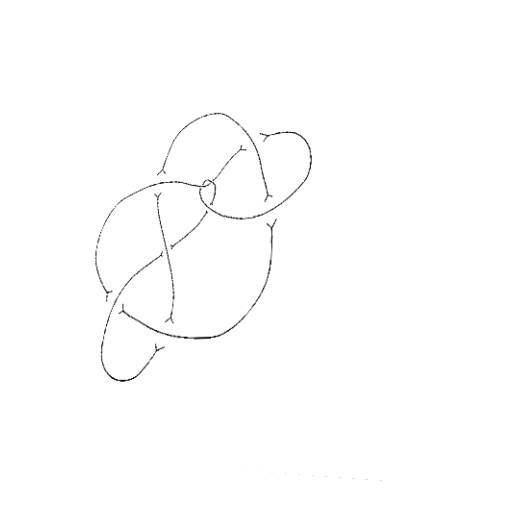
Crossing number: 9